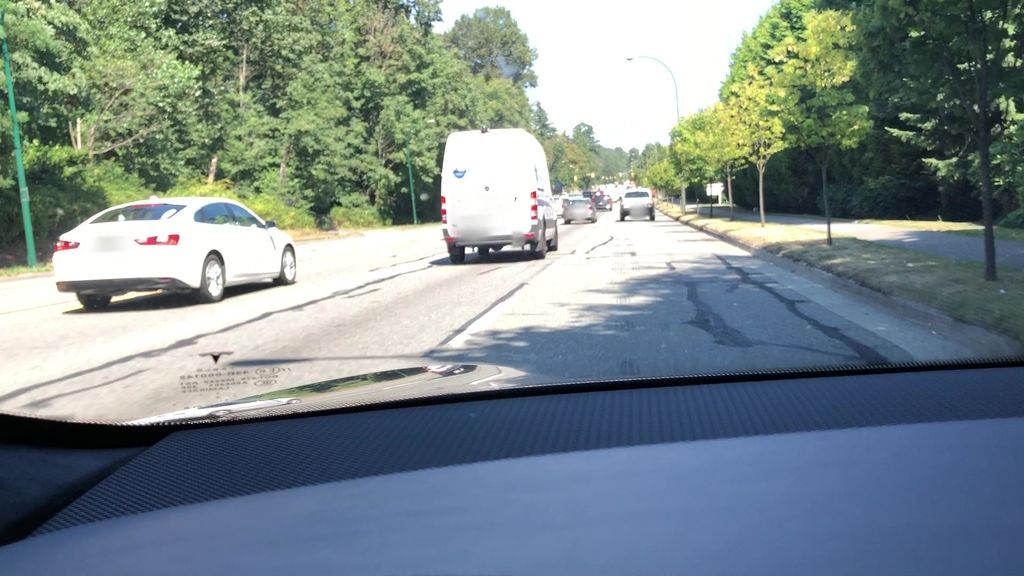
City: vancouver